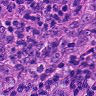
Metastatic tissue present: yes